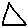
Label: triangle